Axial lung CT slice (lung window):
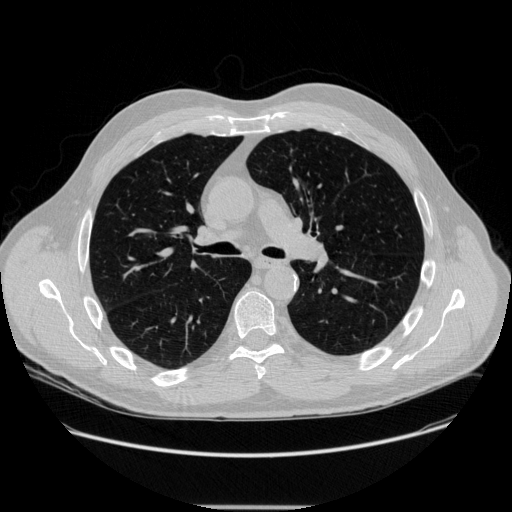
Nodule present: no